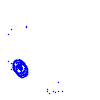
Particle: kaon